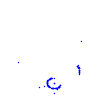
Particle: kaon